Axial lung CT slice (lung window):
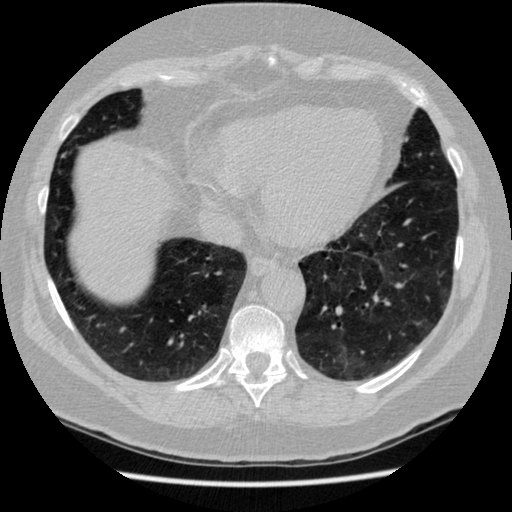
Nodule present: no